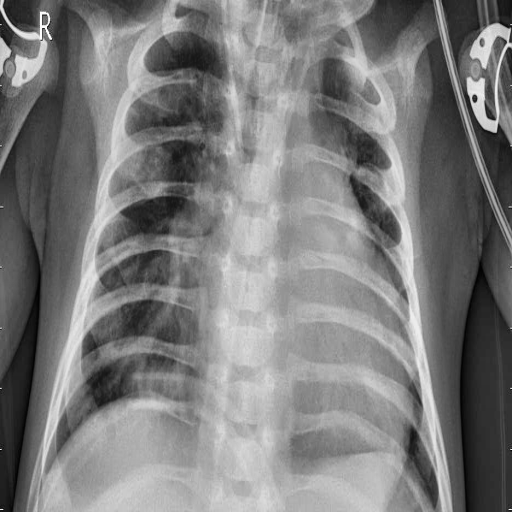
Finding: PNEUMONIA